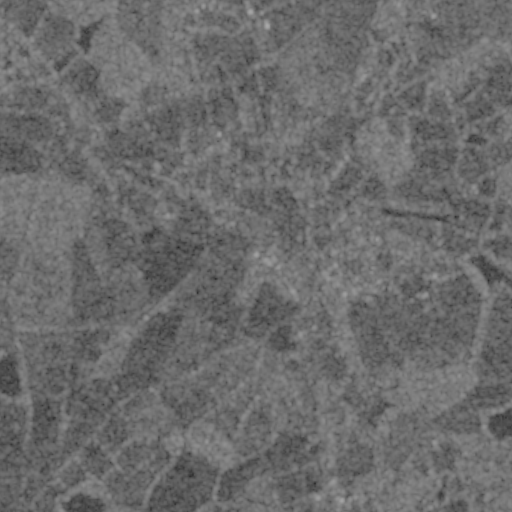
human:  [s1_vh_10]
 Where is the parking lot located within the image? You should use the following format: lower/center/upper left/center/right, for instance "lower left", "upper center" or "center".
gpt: The parking lot is located in the center right of the image.
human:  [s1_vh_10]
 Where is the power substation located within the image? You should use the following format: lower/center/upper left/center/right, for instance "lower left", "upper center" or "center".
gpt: The power substation is located in the center of the image.
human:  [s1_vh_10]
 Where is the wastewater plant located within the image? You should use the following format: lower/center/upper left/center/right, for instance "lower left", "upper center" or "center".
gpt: The wastewater plant is located in the center of the image.
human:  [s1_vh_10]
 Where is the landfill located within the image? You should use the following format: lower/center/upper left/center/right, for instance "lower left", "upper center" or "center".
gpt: There is no landfill in the image.

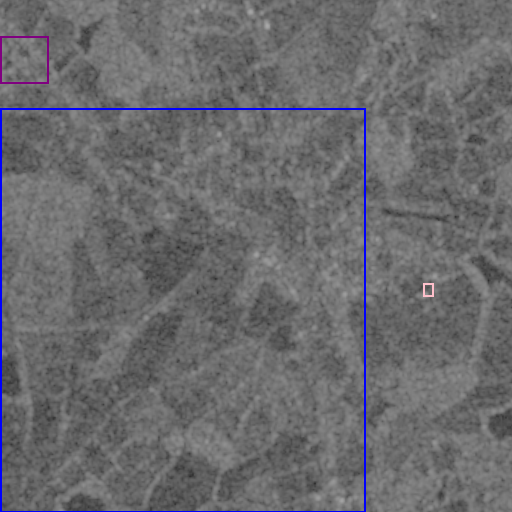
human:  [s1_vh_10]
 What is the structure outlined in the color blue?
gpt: The structure outlined in blue is a crop field.
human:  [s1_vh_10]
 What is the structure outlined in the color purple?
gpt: The structure outlined in purple is a park.
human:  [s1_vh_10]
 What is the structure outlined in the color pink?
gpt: The structure outlined in pink is a parking lot.
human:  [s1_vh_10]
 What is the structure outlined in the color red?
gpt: There is no red outline.